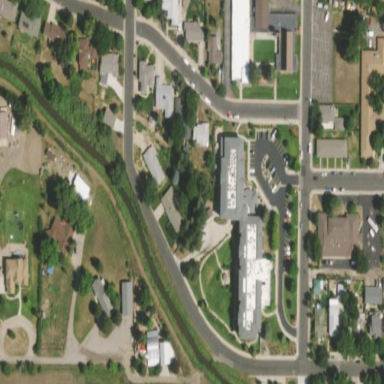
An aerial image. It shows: Nursing home.